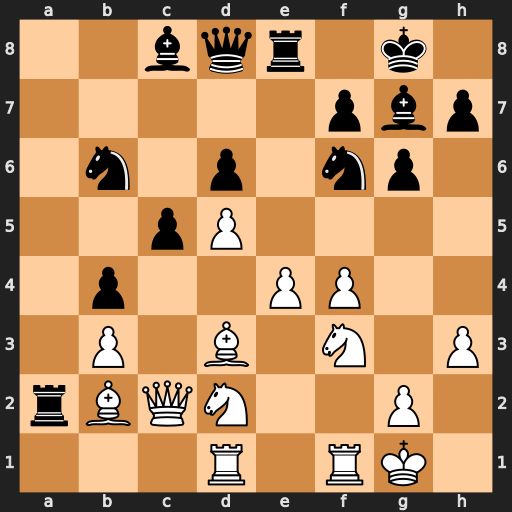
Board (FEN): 2bqr1k1/5pbp/1n1p1np1/2pP4/1p2PP2/1P1B1N1P/rBQN2P1/3R1RK1
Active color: w
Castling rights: -
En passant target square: -
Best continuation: Bxf6 Rxc2 Bxd8